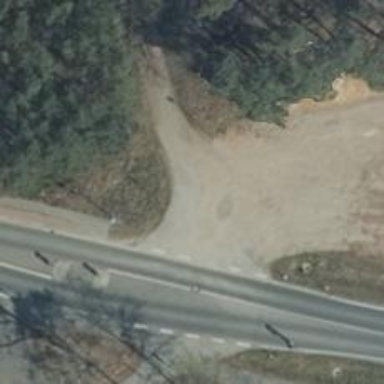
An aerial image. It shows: Track road.